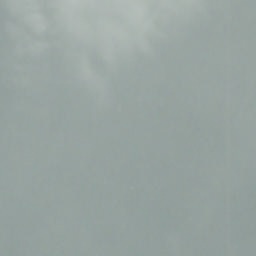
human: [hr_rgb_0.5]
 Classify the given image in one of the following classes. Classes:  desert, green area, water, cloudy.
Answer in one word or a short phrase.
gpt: cloudy